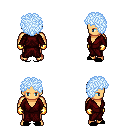
a pixel art fantasy rpg character, male body template, human, tanned skin, red robe, teal pants, white cyan curly afro hairstyle, gold gloves, black slippers, four views (front, back, left, right), 2x2 character sprite sheet, small pixel art, hard edges, no anti-aliasing